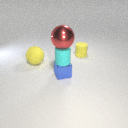
small cyan rubber cylinder above small blue metal cube